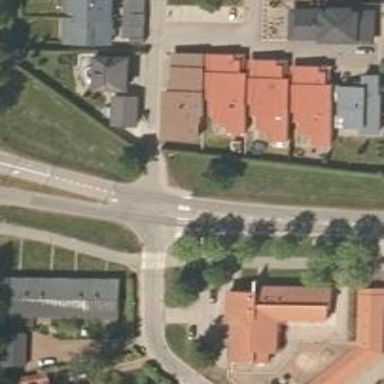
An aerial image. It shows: Road with "give way" sign.